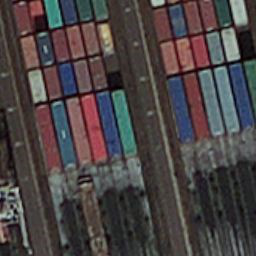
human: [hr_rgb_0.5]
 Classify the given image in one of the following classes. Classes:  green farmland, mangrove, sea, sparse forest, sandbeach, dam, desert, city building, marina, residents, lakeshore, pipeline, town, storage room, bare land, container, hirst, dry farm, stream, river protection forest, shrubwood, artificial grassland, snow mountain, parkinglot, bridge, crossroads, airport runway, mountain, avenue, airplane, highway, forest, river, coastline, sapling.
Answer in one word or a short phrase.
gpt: container